Aerial crown-view tile of a tropical tree (Barro Colorado Island, Panama), acquired 20250818:
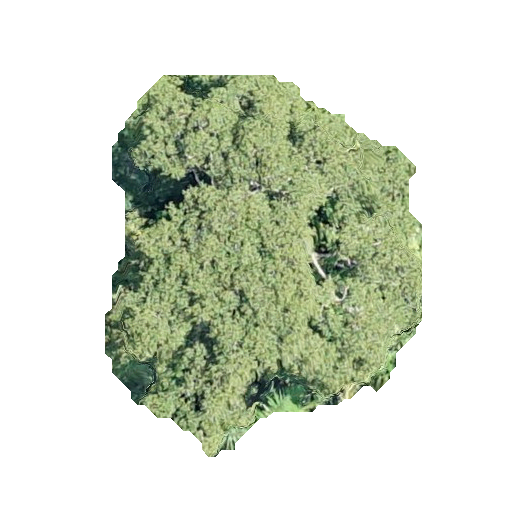
Species: Ficus insipida
GBIF accepted scientific name: Ficus insipida
Crown area: 131.27 m²